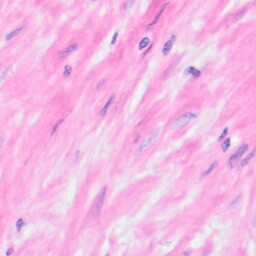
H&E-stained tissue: Kidney